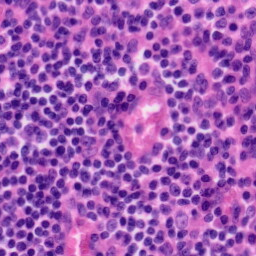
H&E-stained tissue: Tonsil